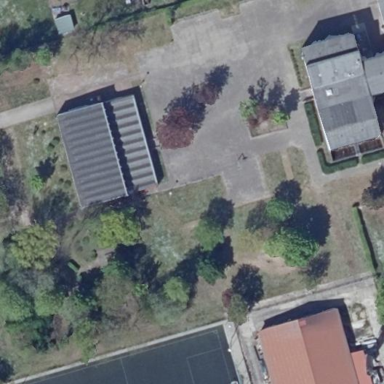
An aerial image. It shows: School.